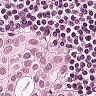
Metastatic tissue present: yes